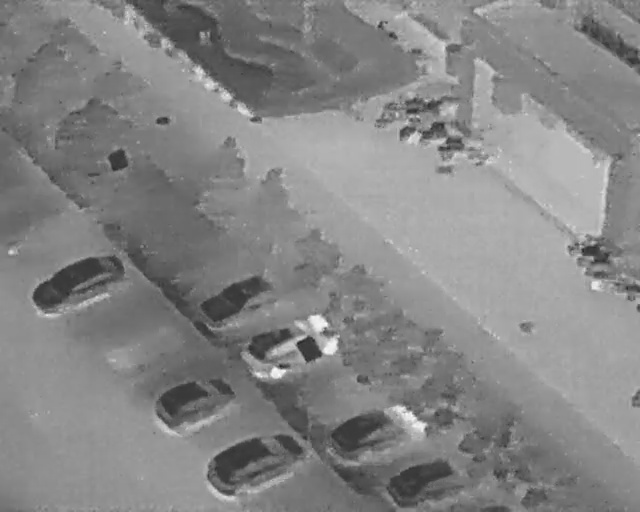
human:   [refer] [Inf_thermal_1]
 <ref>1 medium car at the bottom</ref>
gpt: <box>[[63, 86, 68, 100, 152]]</box>

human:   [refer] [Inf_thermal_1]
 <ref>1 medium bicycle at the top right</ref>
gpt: <box>[[69, 27, 71, 32, 2]]</box>

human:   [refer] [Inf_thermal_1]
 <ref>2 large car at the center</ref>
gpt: <box>[[34, 49, 40, 66, 152], [40, 57, 49, 76, 152]]</box>

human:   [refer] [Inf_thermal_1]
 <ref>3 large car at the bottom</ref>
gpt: <box>[[26, 69, 34, 86, 152], [54, 75, 63, 93, 152], [35, 79, 43, 100, 152]]</box>

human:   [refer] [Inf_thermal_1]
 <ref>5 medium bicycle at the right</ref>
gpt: <box>[[75, 28, 76, 33, 158], [90, 44, 92, 50, 166], [92, 46, 94, 55, 2], [93, 49, 95, 57, 2], [97, 54, 98, 58, 2]]</box>

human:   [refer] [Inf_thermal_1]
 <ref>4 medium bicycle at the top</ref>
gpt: <box>[[65, 24, 69, 27, 59], [58, 4, 62, 7, 130], [62, 23, 65, 28, 2], [66, 18, 68, 22, 2]]</box>

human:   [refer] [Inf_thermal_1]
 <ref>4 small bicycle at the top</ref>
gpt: <box>[[63, 20, 65, 23, 2], [63, 18, 65, 21, 2], [59, 21, 60, 25, 2], [61, 18, 62, 22, 2]]</box>